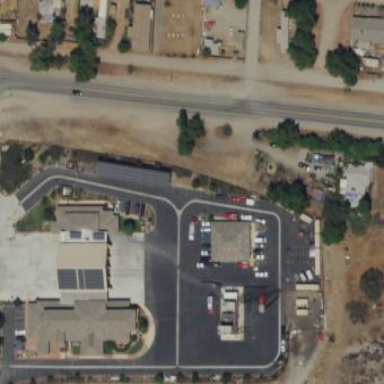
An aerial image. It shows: Fire station.